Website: crate-barrel
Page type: payment
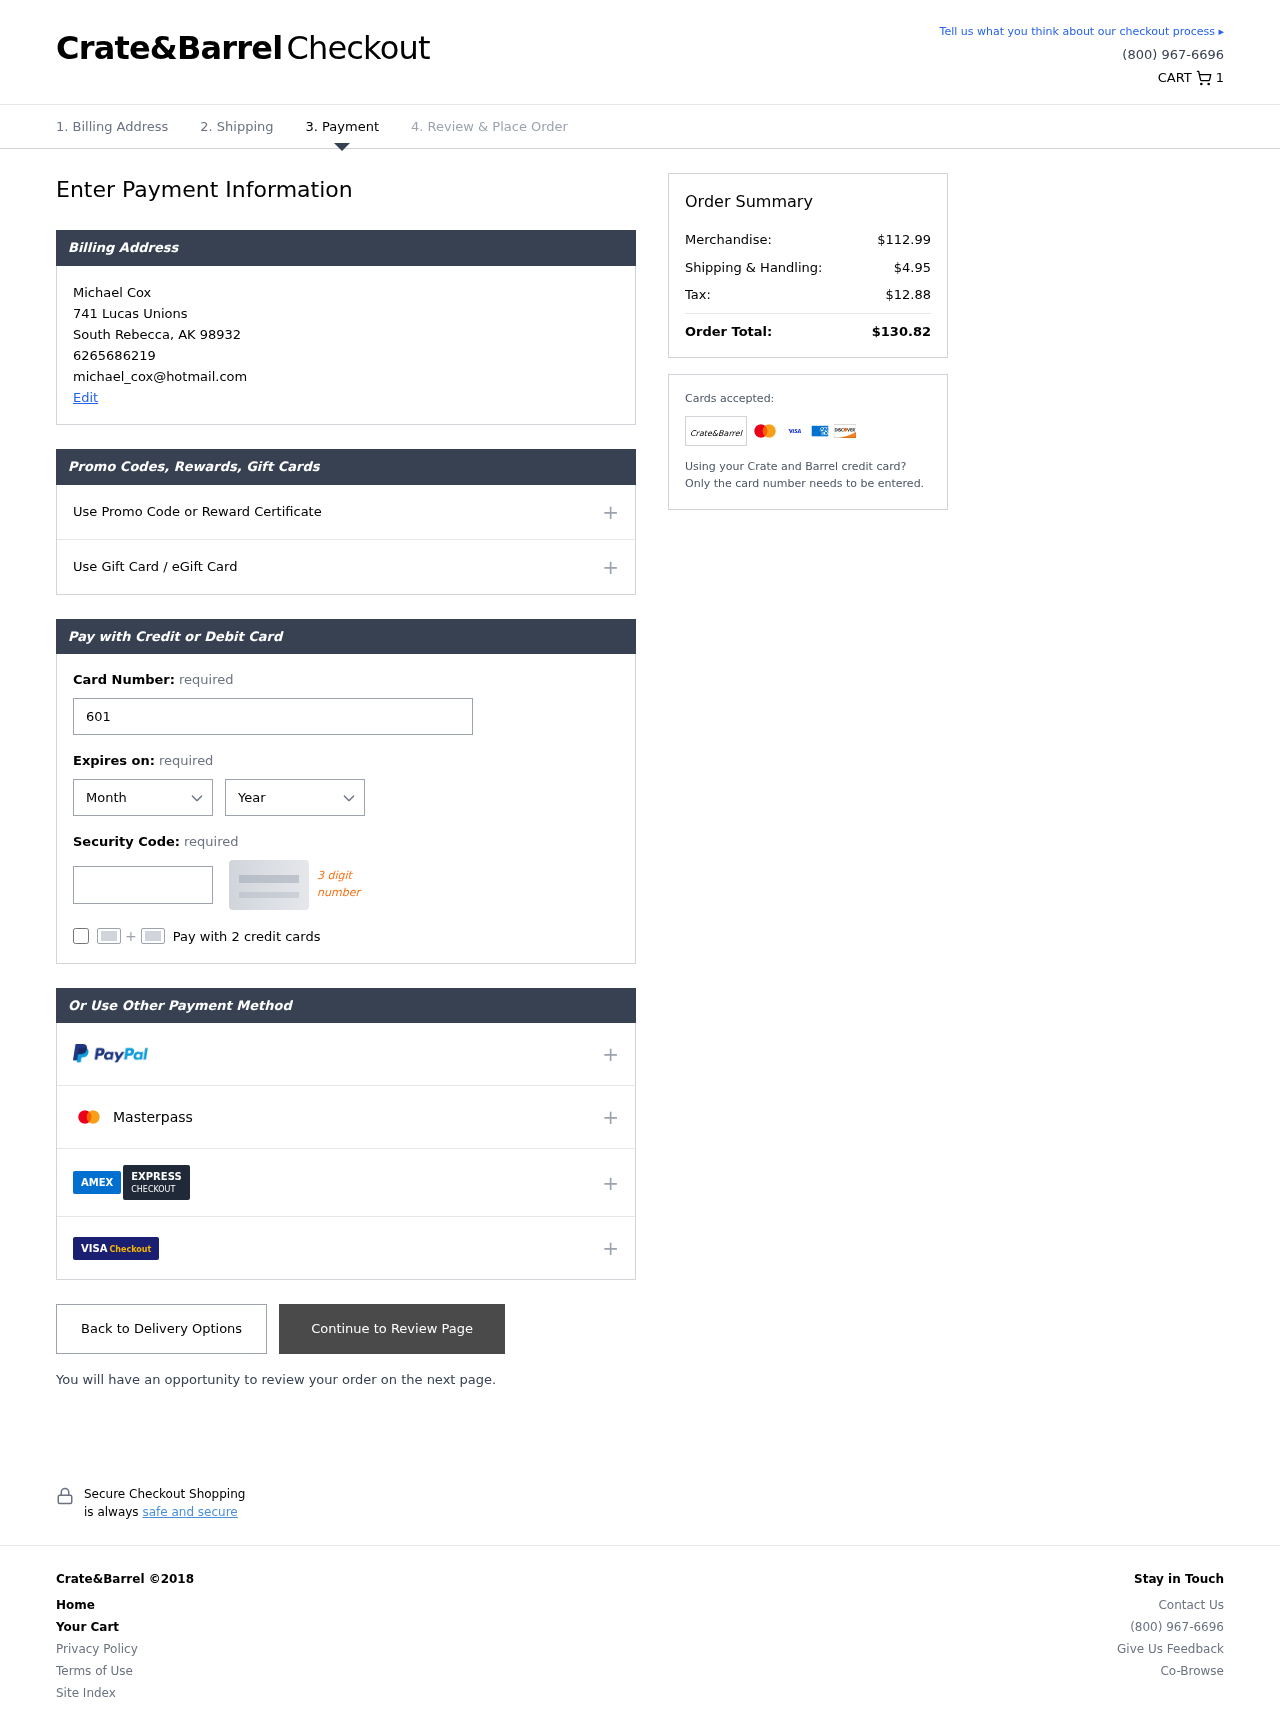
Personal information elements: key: PII_CARD_CVV
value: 430
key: PII_CARD_EXPIRY_MONTH
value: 02
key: PII_CARD_EXPIRY_YEAR
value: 27
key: PII_CARD_NUMBER
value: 6011 7664 6227 4036
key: PII_CITY
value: South Rebecca
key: PII_EMAIL
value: michael_cox@hotmail.com
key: PII_FULLNAME
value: Michael Cox
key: PII_PHONE
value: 6265686219
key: PII_POSTCODE
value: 98932
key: PII_STATE_ABBR
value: AK
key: PII_STREET
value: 741 Lucas Unions
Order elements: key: ORDER_NUM_ITEMS
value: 1
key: ORDER_SUBTOTAL
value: $112.99
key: ORDER_SHIPPING_COST
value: $4.95
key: ORDER_TAX
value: $12.88
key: ORDER_TOTAL
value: $130.82